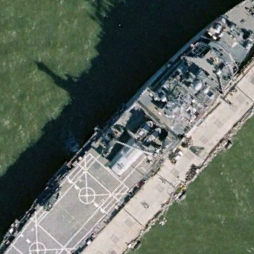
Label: combat